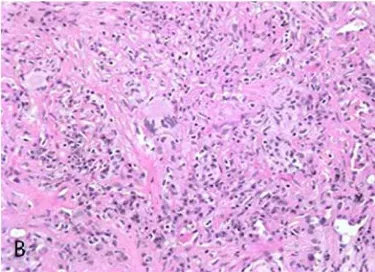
Transthoracic core needle biopsies histology. (B) Granulomatous inflammation with aggregates of epithelioid cells and scattered Langhans type multinucleated giant cells (Hematoxylin and Eosin, medium magnification).
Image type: pathology (h&e)